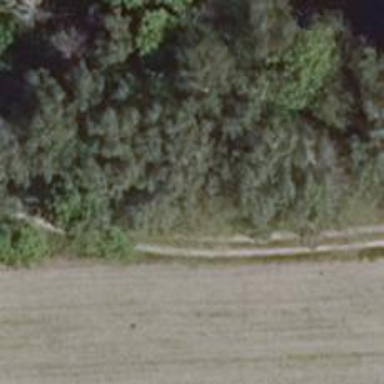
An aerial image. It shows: Track with compacted grade3 surface.